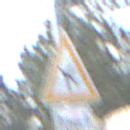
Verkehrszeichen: FlugbetriebRechts
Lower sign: LaengeEinerStrecke2
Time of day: Midday
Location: Outdoor (Suburban)
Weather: PartlyCloudy
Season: NotSpecified
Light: Natural